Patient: sex F, age 73
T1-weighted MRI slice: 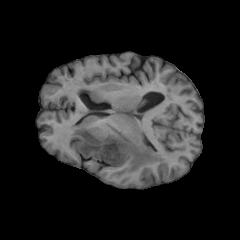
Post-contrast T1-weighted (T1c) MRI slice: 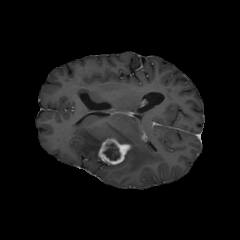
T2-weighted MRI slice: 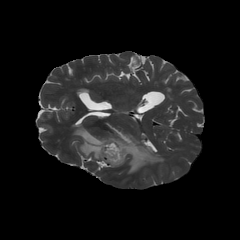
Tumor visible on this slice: yes
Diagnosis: Glioblastoma, IDH-wildtype
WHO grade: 4